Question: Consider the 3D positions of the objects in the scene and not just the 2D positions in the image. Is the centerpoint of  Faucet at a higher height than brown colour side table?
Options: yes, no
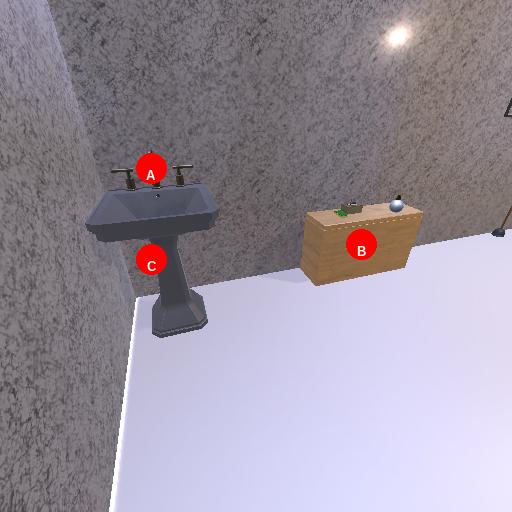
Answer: yes